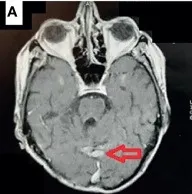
Control magnetic resonance imaging of the brain. (A, B) After 3 months: axial T1-weighted post-gadolinium.
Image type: radiology (mri)